Field crop: tomato
Growth stage: 1
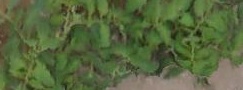
Species: tomato